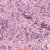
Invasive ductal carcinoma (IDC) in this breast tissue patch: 1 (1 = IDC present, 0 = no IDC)